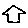
Label: house